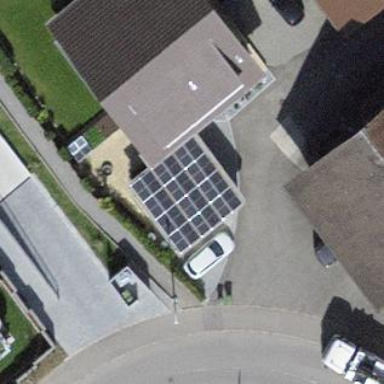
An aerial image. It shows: Garage building.